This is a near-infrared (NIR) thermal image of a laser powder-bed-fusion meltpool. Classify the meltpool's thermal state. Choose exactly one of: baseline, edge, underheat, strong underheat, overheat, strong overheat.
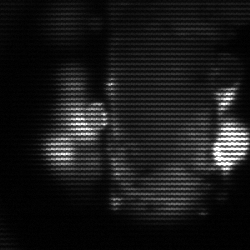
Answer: strong underheat